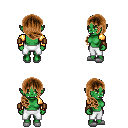
a pixel art fantasy rpg character, female body template, orc, green skin, gold arm armor, white pants, brown right-swept hairstyle, leather bracers, white slippers, four views (front, back, left, right), 2x2 character sprite sheet, small pixel art, hard edges, no anti-aliasing